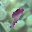
Label: 9